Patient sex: M
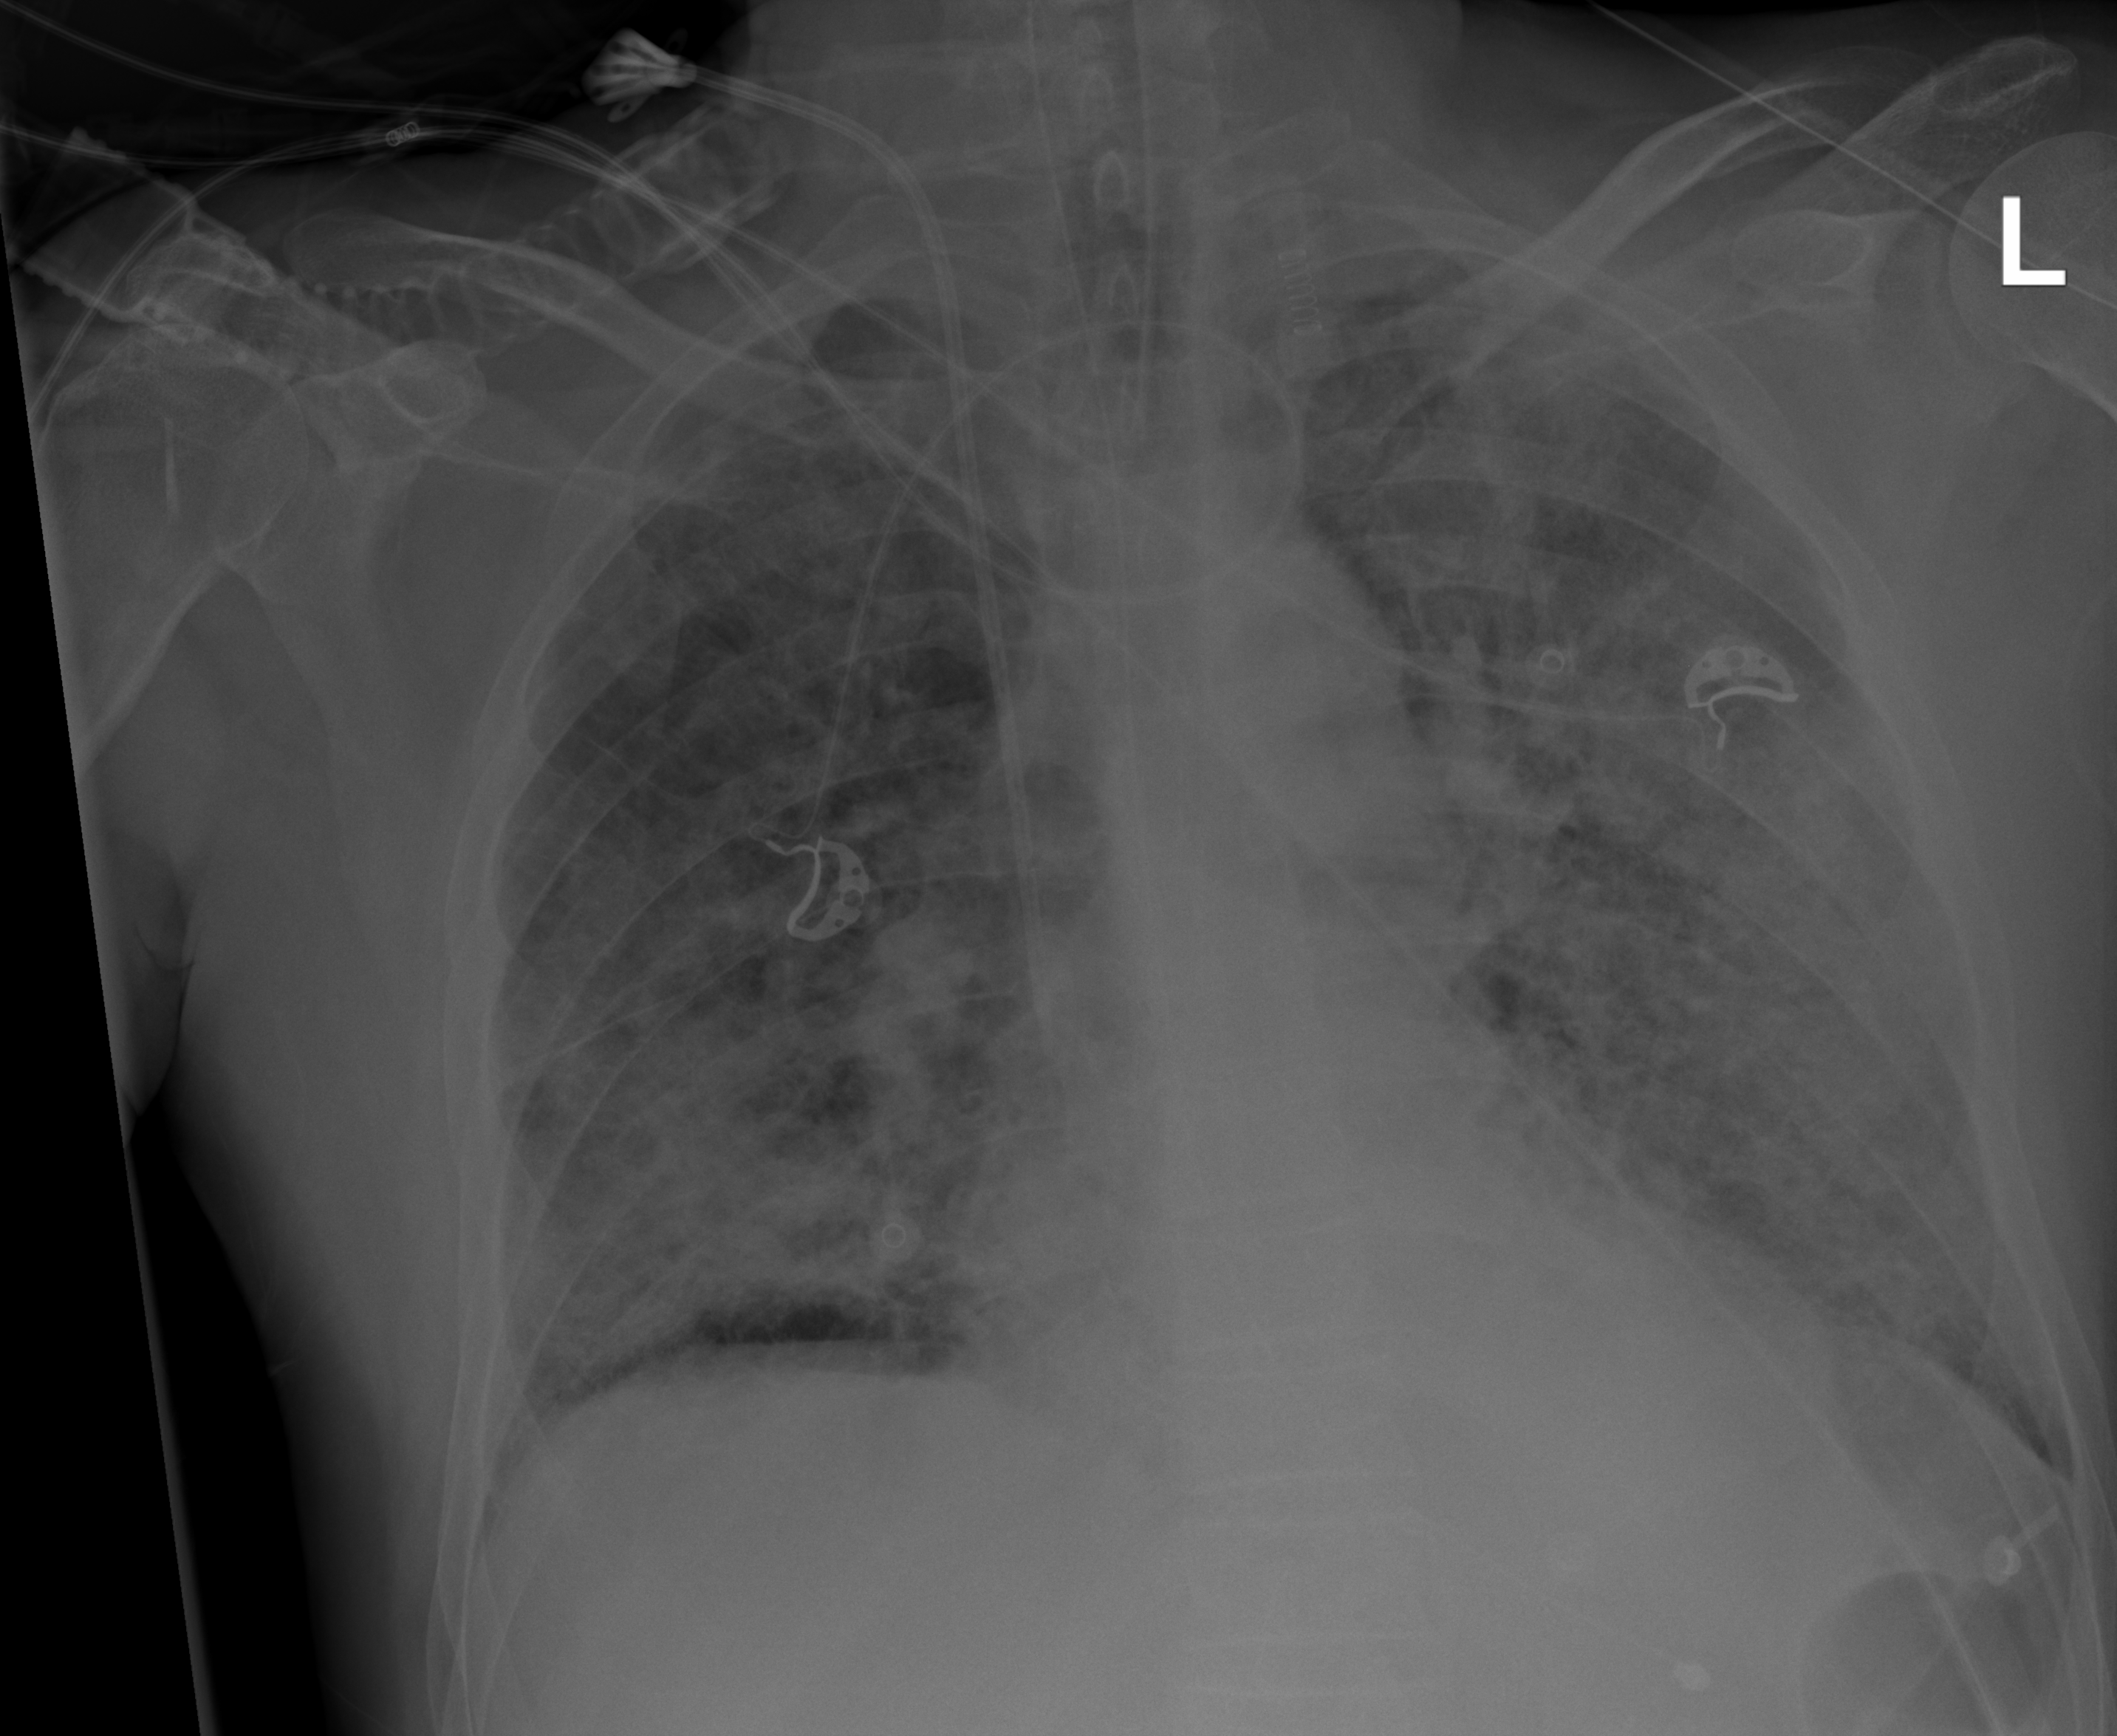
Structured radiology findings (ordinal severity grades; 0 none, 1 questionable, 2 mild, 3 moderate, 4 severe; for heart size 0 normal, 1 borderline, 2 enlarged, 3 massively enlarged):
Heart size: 1
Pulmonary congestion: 1
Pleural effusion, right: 0
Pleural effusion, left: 0
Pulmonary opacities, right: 3
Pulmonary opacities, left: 3
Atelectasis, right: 2
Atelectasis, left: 2